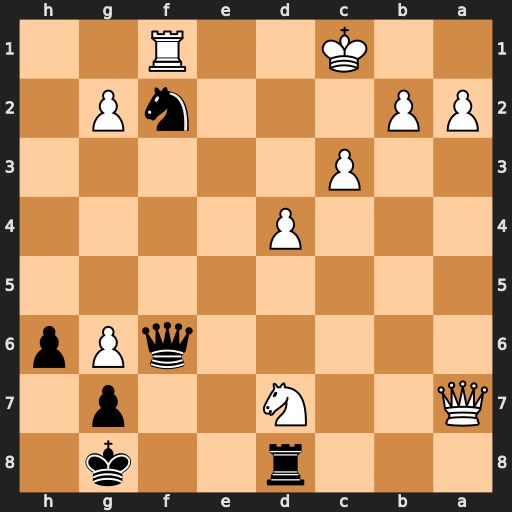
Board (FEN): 3r2k1/Q2N2p1/5qPp/8/3P4/2P5/PP3nP1/2K2R2
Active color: b
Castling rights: -
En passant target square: -
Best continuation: Nd3+ Kd2 Qxf1